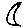
Label: moon